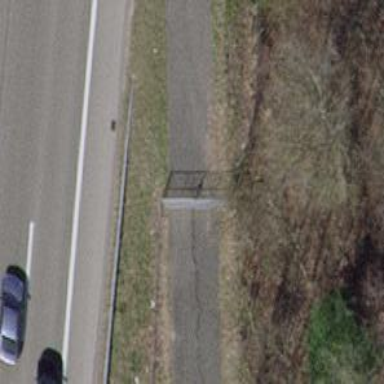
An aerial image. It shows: Gate.